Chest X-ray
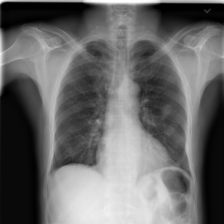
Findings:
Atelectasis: negative
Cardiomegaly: negative
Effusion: negative
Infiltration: negative
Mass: negative
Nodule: negative
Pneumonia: negative
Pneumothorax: negative
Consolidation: negative
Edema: negative
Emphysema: negative
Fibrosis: negative
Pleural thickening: negative
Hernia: negative